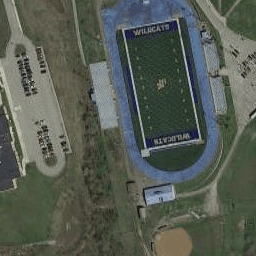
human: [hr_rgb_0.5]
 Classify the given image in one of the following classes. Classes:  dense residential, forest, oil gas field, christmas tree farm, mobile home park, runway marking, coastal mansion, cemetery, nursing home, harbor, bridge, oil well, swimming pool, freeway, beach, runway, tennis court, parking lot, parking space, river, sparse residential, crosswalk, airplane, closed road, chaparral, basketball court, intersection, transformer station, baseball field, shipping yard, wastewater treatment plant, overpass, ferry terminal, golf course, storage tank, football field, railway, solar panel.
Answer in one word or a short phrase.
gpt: football field